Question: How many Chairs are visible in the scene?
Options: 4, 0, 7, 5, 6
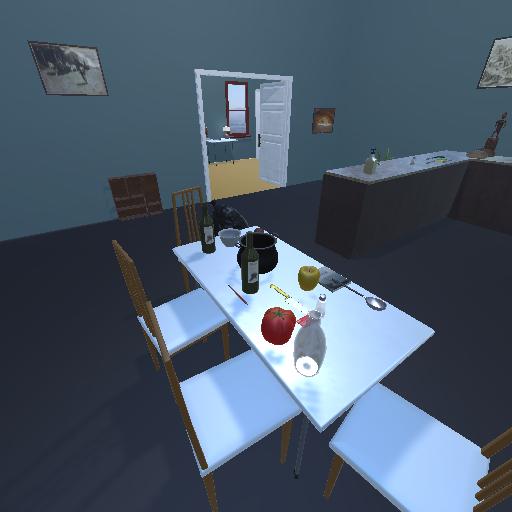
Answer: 4